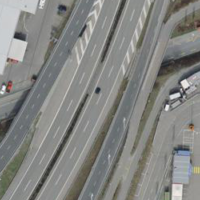
EUNIS habitat code: 57
Species observed at this site:
Lepidium draba